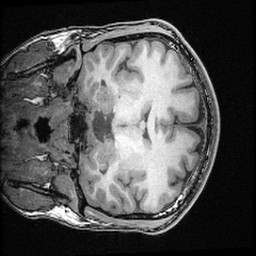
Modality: T1w
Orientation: coronal
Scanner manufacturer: ge
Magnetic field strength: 3 T
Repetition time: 0.008572 s
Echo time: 0.003384 s